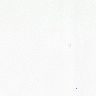
Metastatic tissue present: no